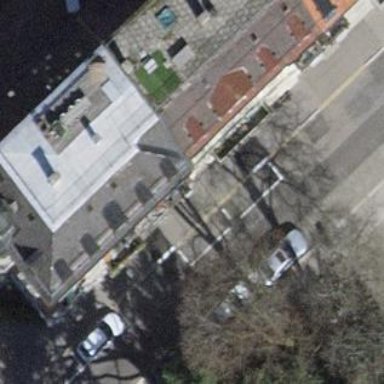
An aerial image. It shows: Parking lane with asphalt surface.